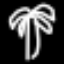
Label: palm tree